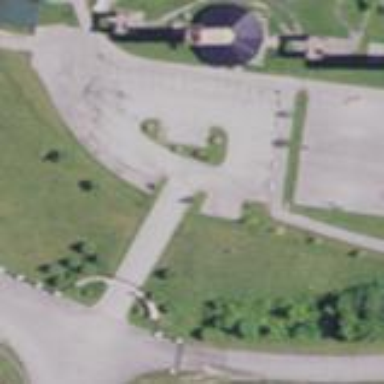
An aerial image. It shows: Parking area with asphalt surface.